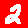
Digit: 2